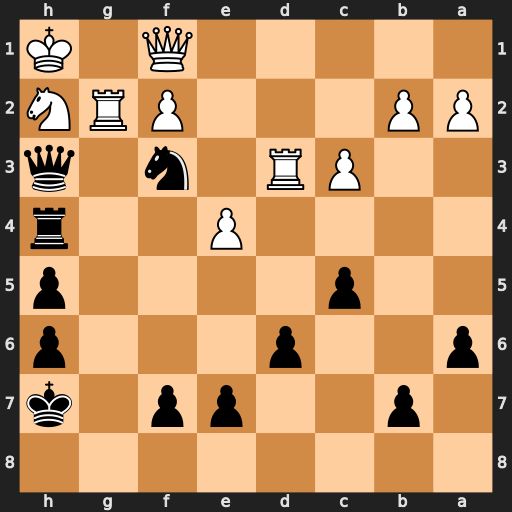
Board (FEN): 8/1p2pp1k/p2p3p/2p4p/4P2r/2PR1n1q/PP3PRN/5Q1K
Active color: b
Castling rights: -
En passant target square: -
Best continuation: Qxh2+ Rxh2 Rxh2#